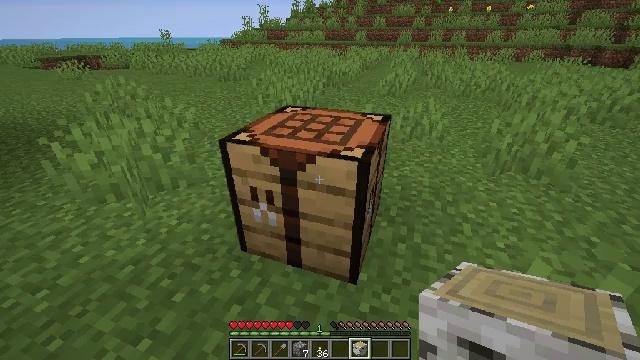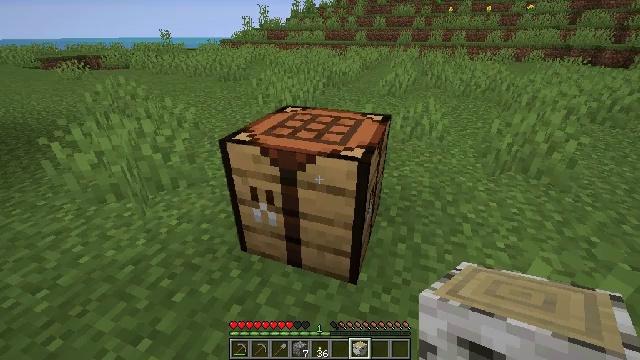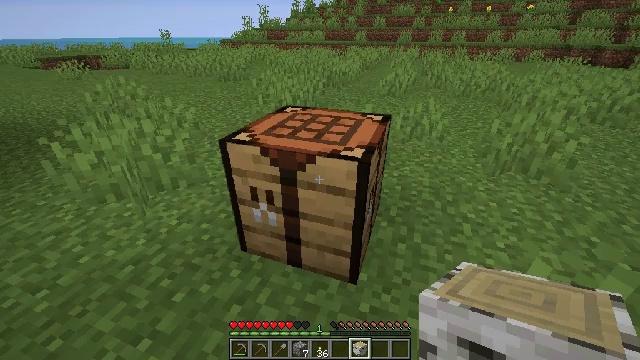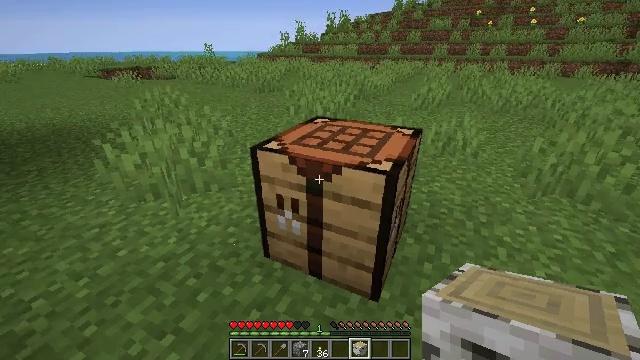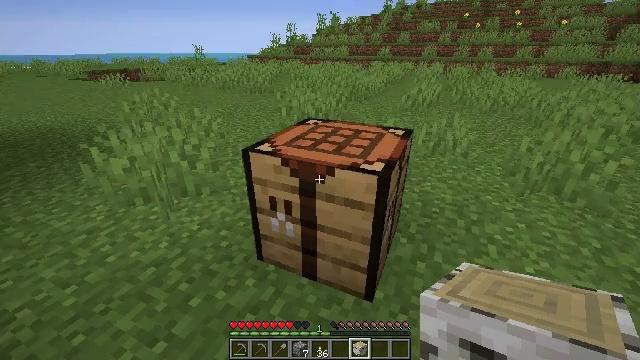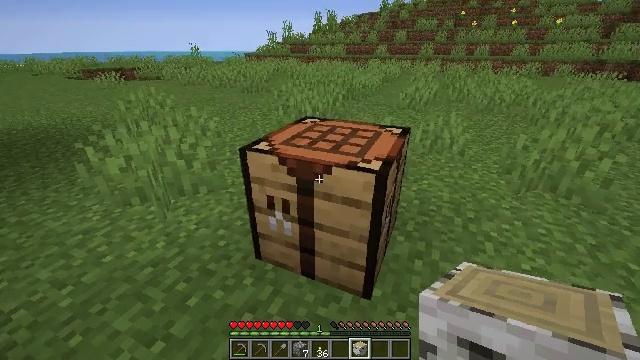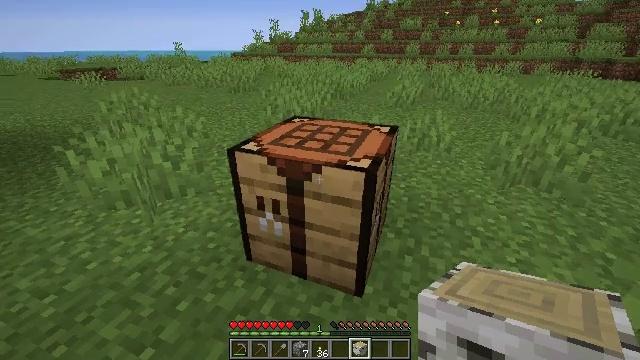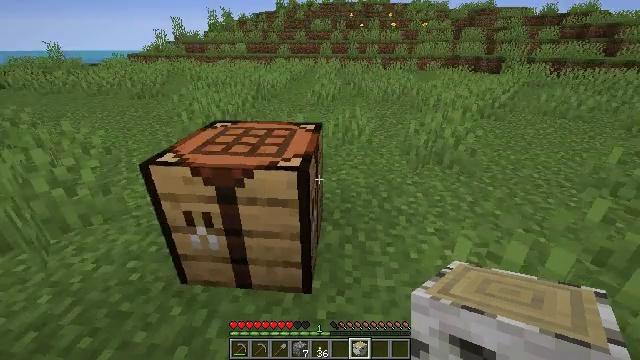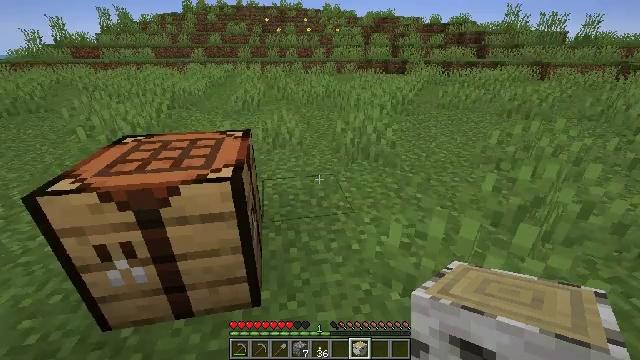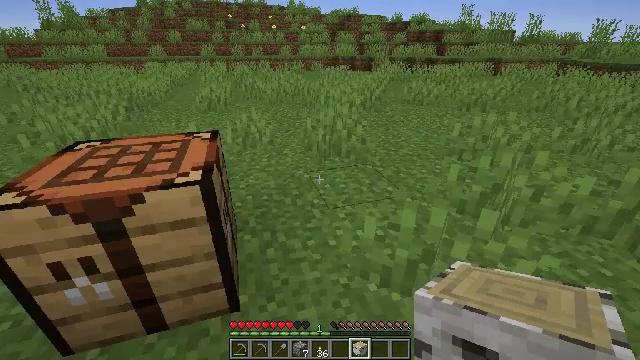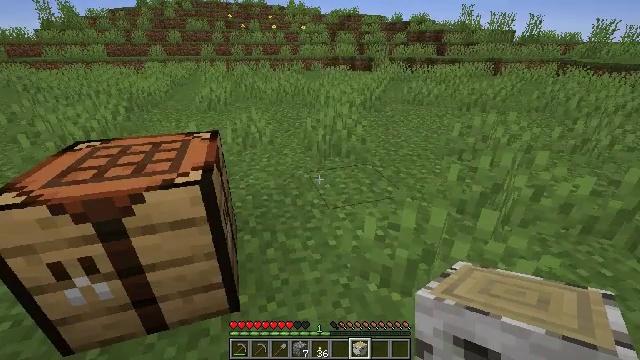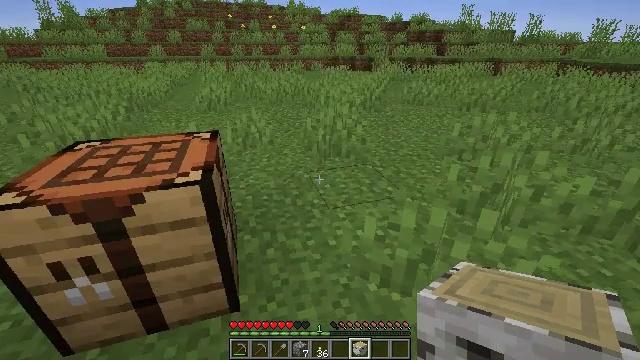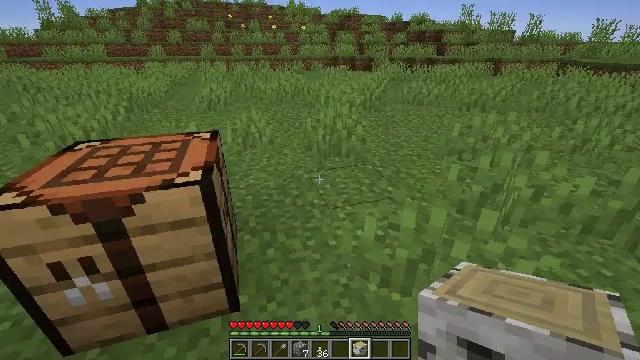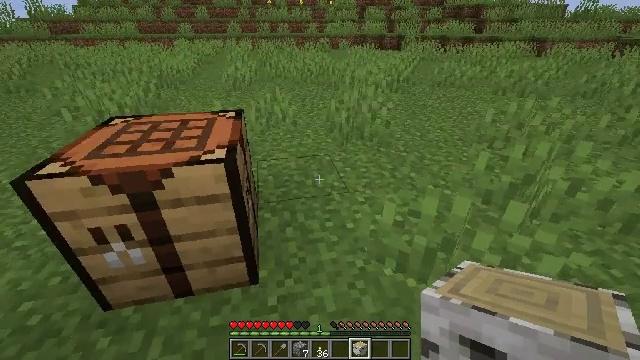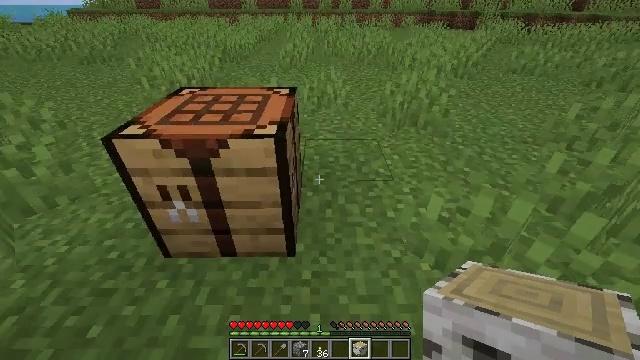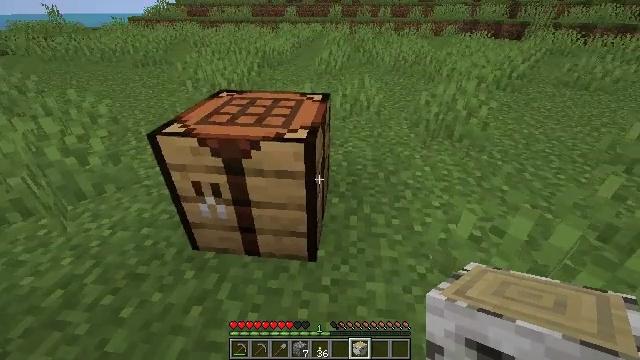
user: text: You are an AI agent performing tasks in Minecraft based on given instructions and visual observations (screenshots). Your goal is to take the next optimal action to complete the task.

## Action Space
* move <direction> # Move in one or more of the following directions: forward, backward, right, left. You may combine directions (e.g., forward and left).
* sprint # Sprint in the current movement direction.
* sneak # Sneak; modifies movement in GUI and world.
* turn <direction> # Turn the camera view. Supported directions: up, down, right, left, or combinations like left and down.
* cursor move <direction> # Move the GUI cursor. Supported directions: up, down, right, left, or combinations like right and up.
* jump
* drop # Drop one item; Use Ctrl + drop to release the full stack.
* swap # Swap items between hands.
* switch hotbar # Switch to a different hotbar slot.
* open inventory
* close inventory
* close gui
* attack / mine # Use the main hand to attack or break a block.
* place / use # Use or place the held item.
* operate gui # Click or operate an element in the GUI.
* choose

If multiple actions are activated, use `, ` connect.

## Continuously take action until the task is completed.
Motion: motion action
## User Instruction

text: Attack the crafting table to break it.
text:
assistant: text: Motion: close gui
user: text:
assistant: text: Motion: no_op
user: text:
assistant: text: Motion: turn left and up
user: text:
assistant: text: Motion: turn right
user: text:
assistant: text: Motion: no_op
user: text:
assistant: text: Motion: turn right
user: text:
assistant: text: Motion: turn right
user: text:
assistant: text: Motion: turn right
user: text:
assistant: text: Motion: turn right
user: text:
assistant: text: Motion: no_op
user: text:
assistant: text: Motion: no_op
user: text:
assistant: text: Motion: no_op
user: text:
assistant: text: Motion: turn left and down
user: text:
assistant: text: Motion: turn left and down
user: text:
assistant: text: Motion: turn left and up
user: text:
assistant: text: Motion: turn left
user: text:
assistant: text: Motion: turn right and down
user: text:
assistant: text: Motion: turn right
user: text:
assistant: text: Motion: no_op
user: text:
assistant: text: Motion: no_op
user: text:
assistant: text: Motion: no_op
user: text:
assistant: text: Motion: no_op
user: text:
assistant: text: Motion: turn up
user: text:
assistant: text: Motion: turn up
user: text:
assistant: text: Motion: open inventory
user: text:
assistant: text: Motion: open inventory
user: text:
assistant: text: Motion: no_op
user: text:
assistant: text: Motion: no_op
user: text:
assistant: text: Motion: no_op
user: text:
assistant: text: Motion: no_op